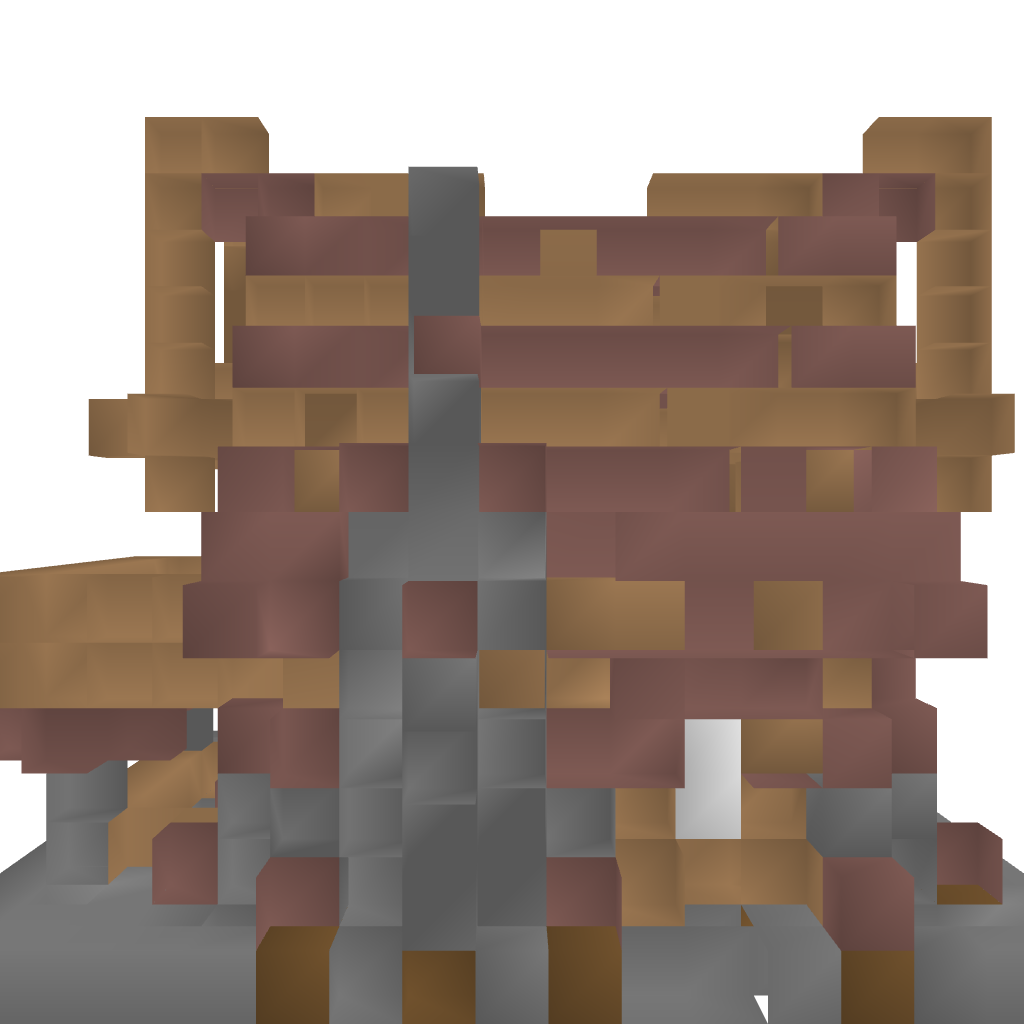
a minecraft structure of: Medieval House high quality